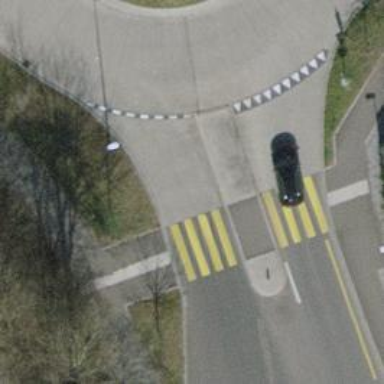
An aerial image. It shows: Marked zebra crossing with island.